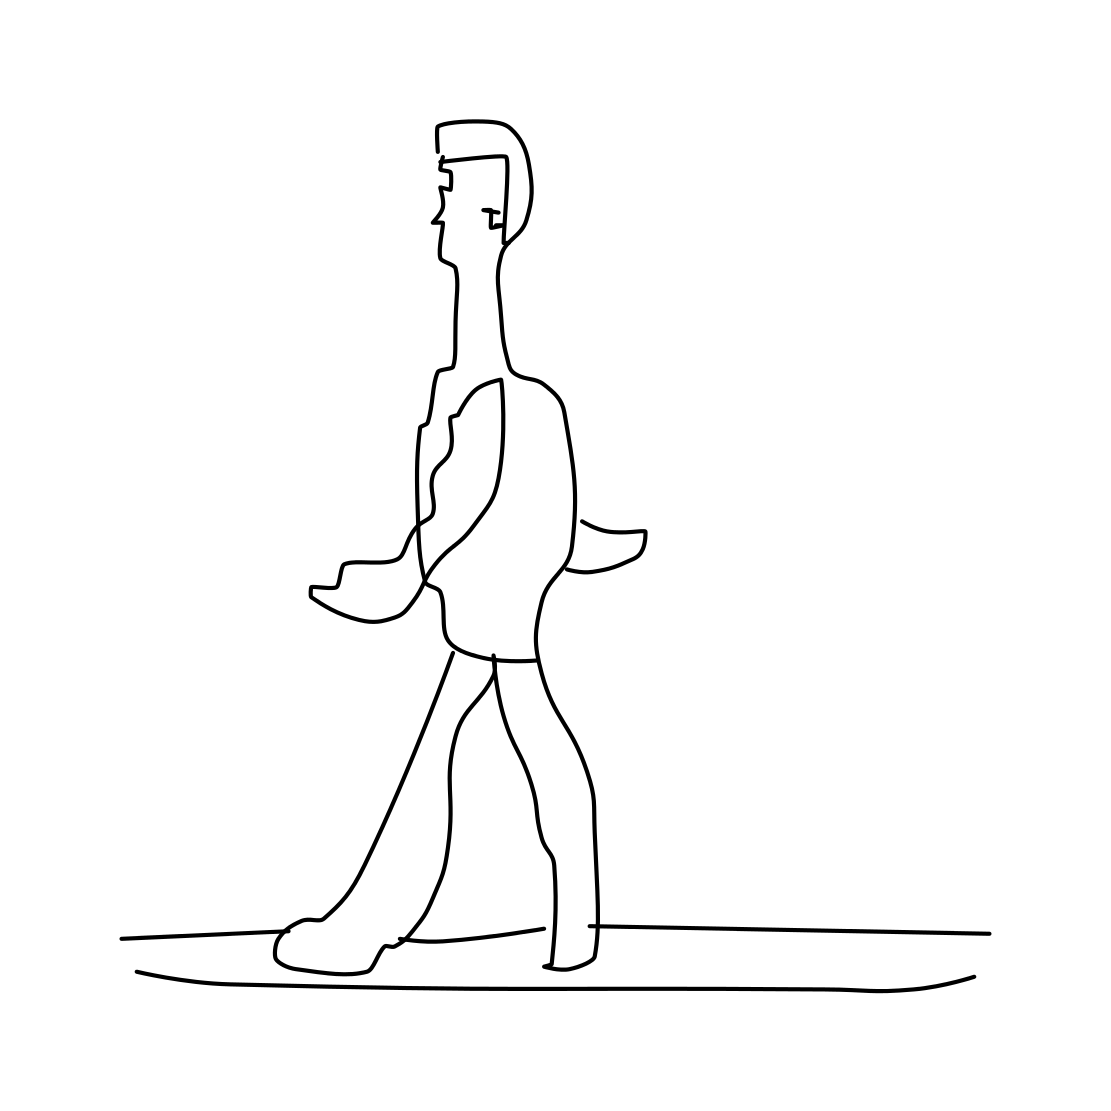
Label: person walking